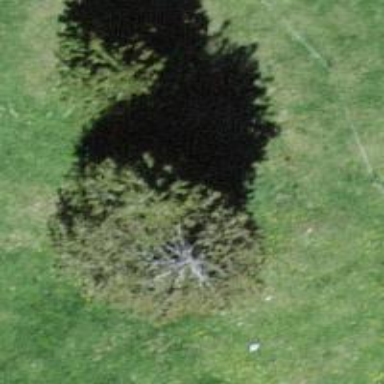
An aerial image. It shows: Needle-leaved tree in nature.